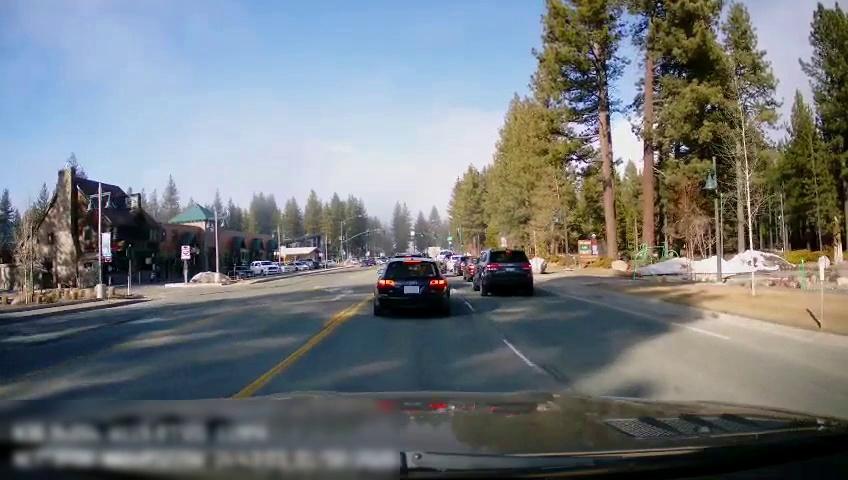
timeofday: Day
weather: Sunny
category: Drivable Space
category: Vehicles | SUV
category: Vehicles | Car
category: Vehicles | Car
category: Vehicles | Car
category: Vehicles | SUV
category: Vehicles | Car
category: Vehicles | Car
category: Lanes | Opposite Lane
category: Lanes | Current Lane
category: Lanes | Current Lane
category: Lanes | Alternate Lane
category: Traffic | Signs